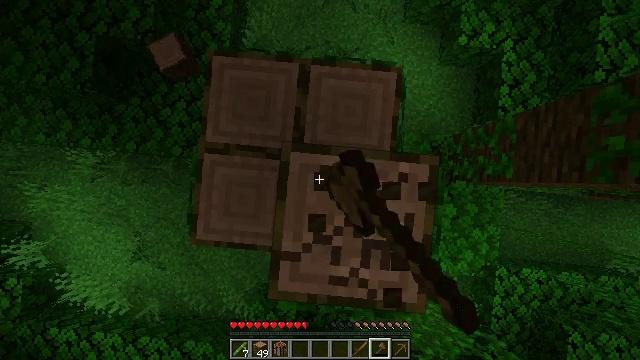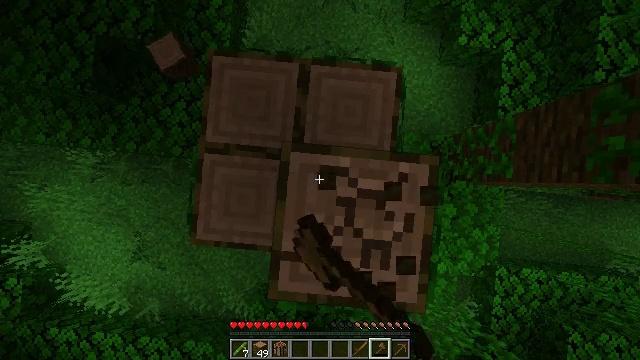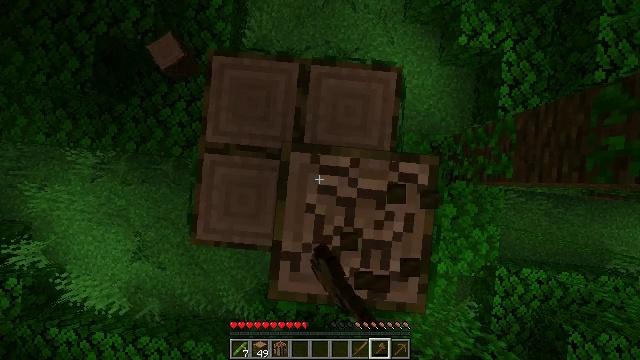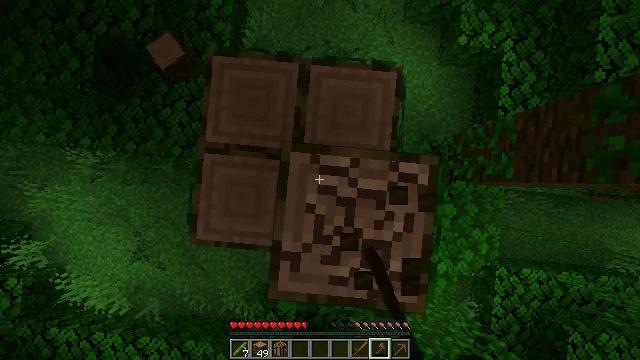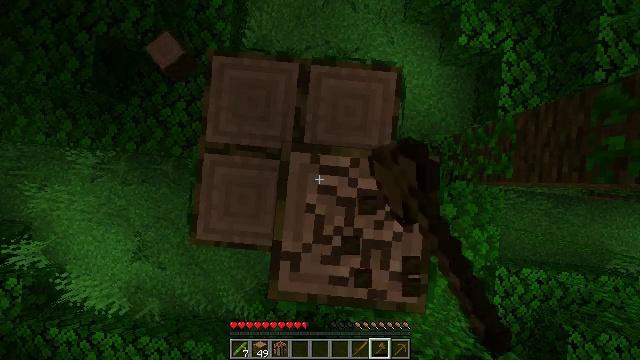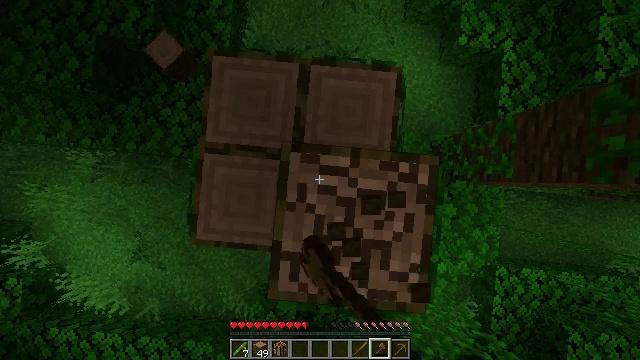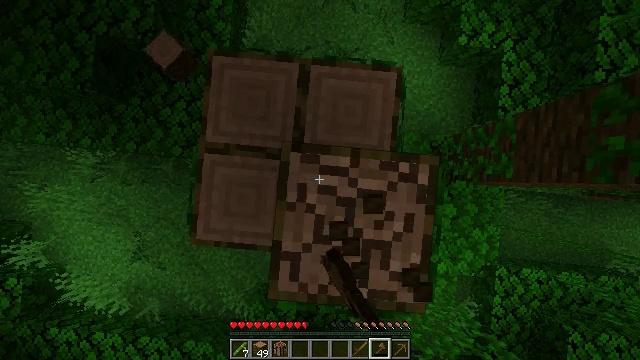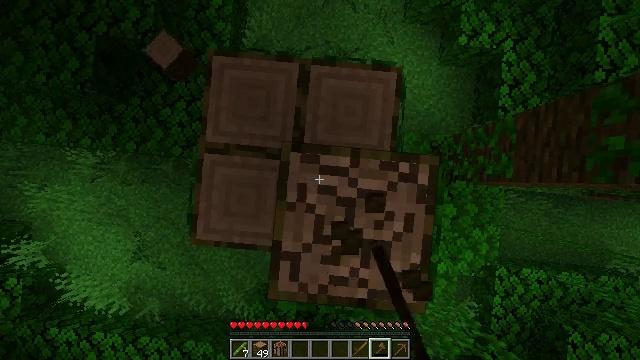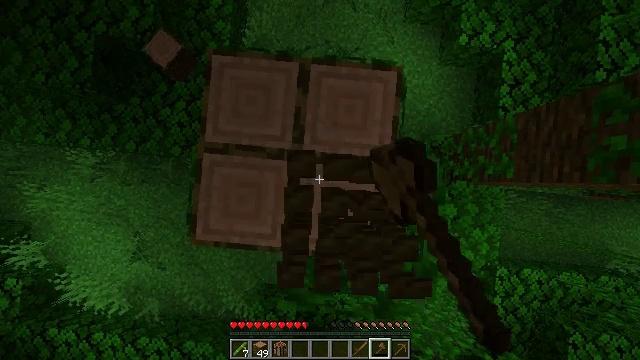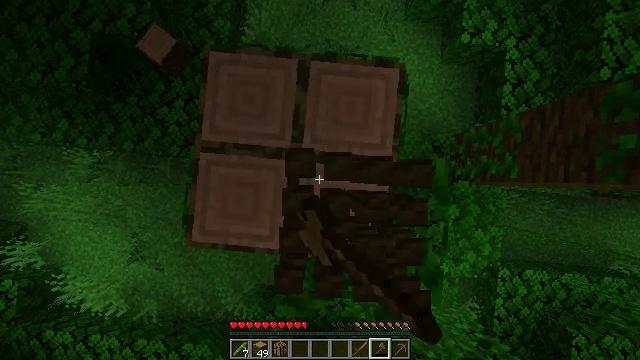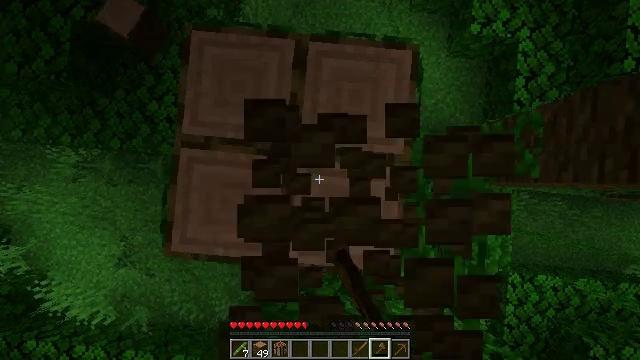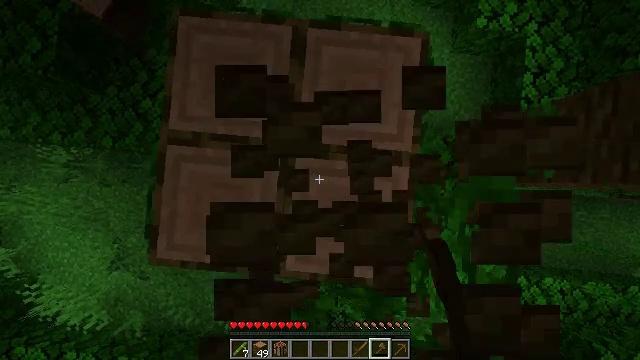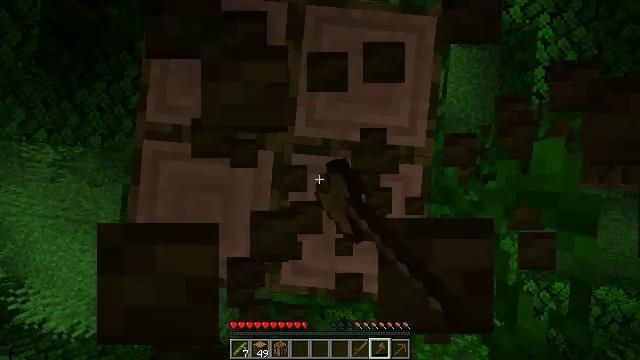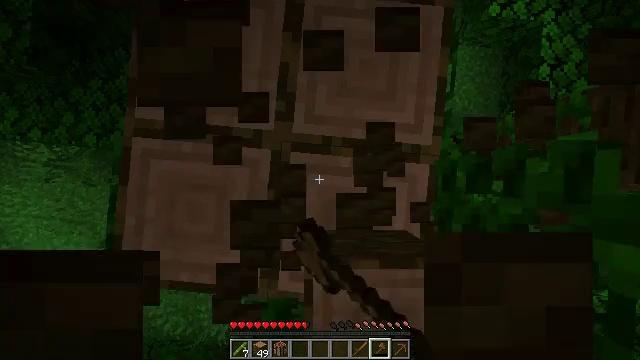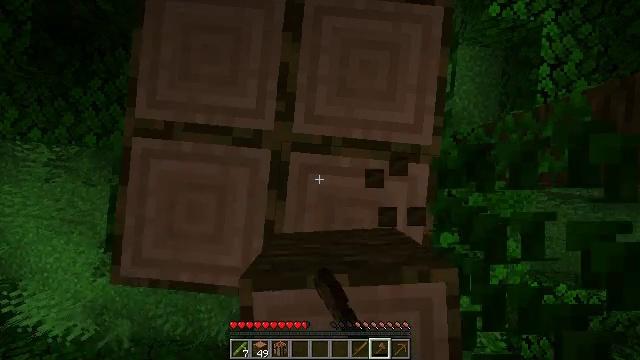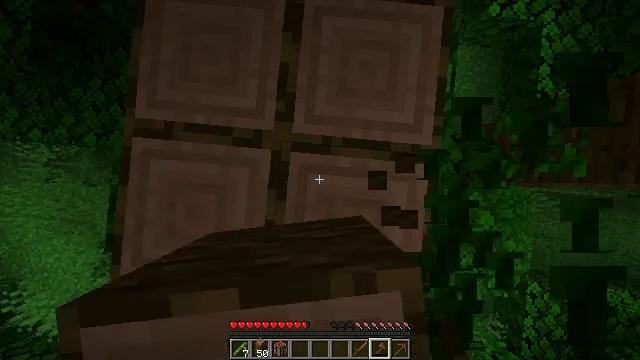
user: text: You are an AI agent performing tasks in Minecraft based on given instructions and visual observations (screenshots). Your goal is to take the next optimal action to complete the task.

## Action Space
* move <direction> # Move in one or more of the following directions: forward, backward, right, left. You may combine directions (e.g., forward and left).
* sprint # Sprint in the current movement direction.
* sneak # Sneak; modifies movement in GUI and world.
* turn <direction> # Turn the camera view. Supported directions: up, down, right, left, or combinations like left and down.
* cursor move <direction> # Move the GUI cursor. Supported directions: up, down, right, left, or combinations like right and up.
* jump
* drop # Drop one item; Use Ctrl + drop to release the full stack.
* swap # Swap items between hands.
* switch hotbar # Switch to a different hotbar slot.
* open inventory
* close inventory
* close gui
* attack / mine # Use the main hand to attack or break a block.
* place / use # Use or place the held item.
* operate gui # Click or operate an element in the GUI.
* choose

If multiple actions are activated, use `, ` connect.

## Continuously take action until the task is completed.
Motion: motion action
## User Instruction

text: Chop down a jungle log from the jungle tree.
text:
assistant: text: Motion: attack / mine
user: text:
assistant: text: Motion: attack / mine
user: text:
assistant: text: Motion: attack / mine
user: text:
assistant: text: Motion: attack / mine
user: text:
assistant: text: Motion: attack / mine
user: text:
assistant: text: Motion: attack / mine
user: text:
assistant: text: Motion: attack / mine
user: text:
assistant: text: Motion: attack / mine
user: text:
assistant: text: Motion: attack / mine
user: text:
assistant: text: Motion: attack / mine
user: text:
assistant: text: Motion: attack / mine
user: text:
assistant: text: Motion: attack / mine
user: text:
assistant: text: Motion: attack / mine
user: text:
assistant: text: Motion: attack / mine
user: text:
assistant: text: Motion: attack / mine
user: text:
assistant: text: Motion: attack / mine
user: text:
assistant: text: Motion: attack / mine
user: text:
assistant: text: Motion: attack / mine
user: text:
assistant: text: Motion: attack / mine
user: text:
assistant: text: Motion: attack / mine
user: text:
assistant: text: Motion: attack / mine
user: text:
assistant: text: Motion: attack / mine
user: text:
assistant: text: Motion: attack / mine
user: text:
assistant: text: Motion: attack / mine
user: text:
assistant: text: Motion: attack / mine
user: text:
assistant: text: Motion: attack / mine
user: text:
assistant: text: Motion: attack / mine
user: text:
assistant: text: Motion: attack / mine
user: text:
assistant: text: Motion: attack / mine
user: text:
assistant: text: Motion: attack / mine